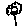
Label: flower